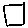
Label: square